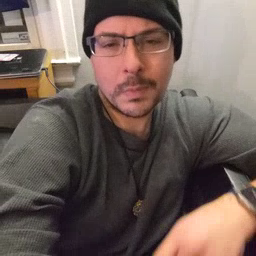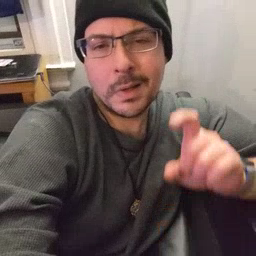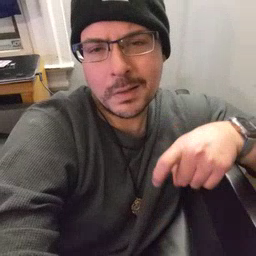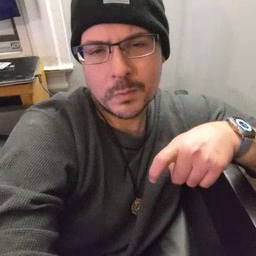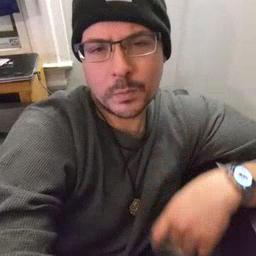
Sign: haveto